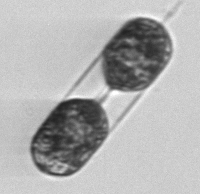
Label: Hemiaulus